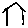
Label: house